Lunar surface albedo tile
Center latitude: 23.271
Center longitude: -10.623
Resolution (meters per pixel, mean): 182.14
Tile area (km^2): 34661.12
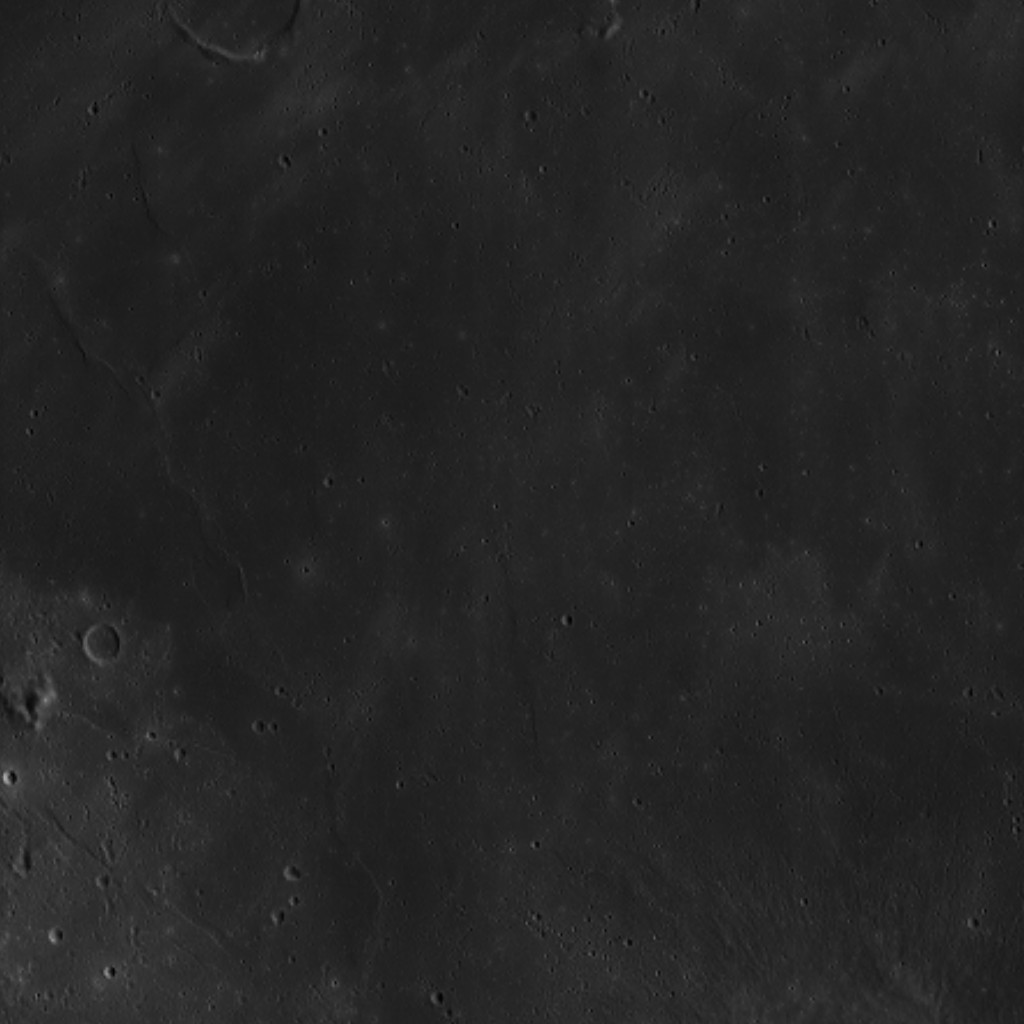